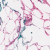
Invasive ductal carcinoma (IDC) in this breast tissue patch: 0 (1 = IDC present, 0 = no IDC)